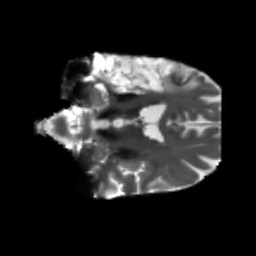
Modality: T2w
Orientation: coronal
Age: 56
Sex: male
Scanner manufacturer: siemens
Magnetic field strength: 3 T
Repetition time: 5.25 s
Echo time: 0.08 s